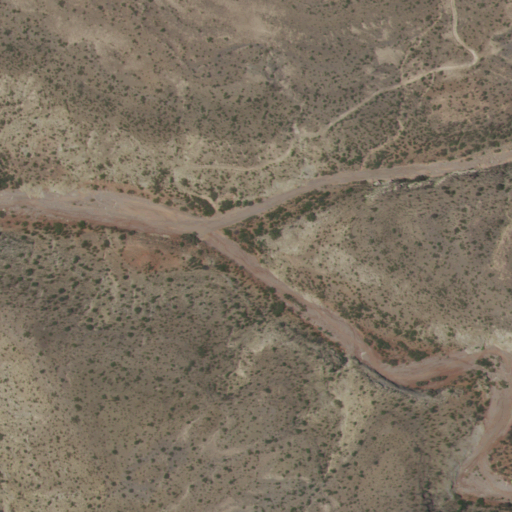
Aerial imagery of valley in New Mexico named Martinez Canyon containing only shrub